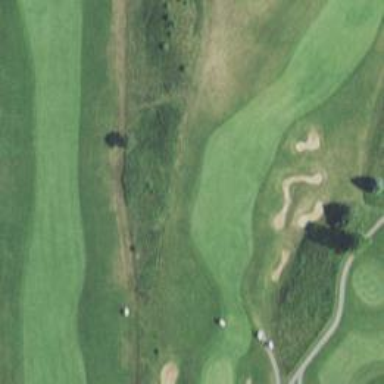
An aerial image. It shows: Golf fairway surrounded by grass.